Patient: sex M, age 44
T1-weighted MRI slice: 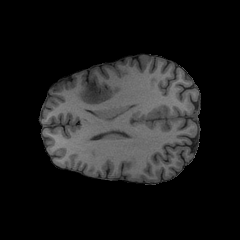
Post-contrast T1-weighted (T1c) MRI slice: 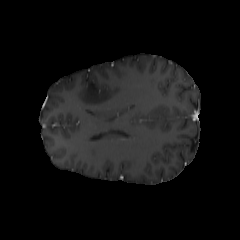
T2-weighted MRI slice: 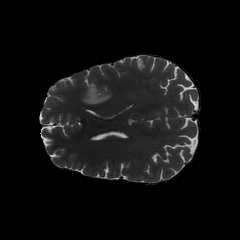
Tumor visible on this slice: yes
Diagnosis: Astrocytoma, IDH-mutant
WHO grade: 2